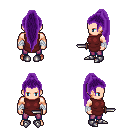
a pixel art fantasy rpg character, male body template, human, light skin, maroon tunic, magenta pants, purple extra-long topknot hairstyle, white cloth bandages, metal boots, dagger, four views (front, back, left, right), 2x2 character sprite sheet, small pixel art, hard edges, no anti-aliasing